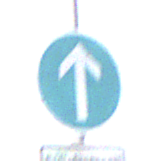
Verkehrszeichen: VorgeschriebeneFahrtrichtungGeradeaus
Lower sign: BesondereFahrzeugeUndTransportgueter12
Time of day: SunriseSunset
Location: Outdoor (Nature)
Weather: PartlyCloudy
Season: NotSpecified
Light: Natural